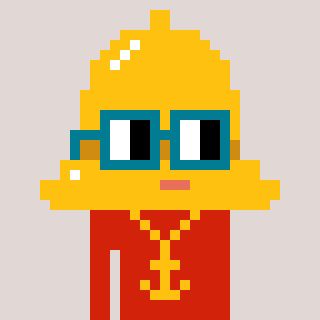
a pixel art character with square dark green glasses, a bell-shaped head and a red-colored body on a warm background